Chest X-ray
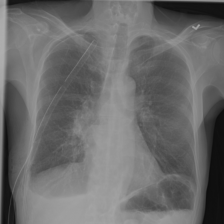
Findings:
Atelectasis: negative
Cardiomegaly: negative
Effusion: negative
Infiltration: negative
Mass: negative
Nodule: negative
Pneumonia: negative
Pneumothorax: positive
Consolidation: negative
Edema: negative
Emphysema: positive
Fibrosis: negative
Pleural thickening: negative
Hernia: negative